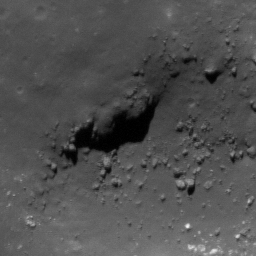
Pit: Copernicus LB6
Host crater: Copernicus
Host type: impact_melt
Lunar coordinates: latitude 10.313, longitude 339.726